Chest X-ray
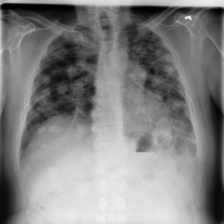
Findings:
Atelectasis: negative
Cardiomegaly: negative
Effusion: negative
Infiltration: negative
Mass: negative
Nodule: positive
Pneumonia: negative
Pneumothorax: negative
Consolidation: negative
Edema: negative
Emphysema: negative
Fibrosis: negative
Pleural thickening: negative
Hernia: negative